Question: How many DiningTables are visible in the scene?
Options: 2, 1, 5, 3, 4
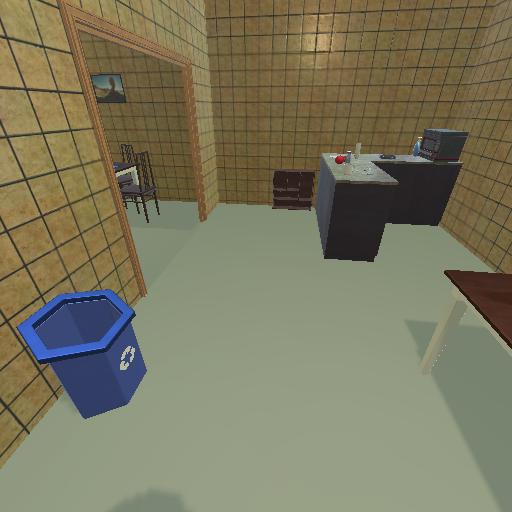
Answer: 2